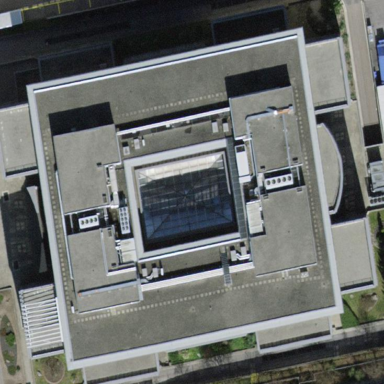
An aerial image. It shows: Office building.